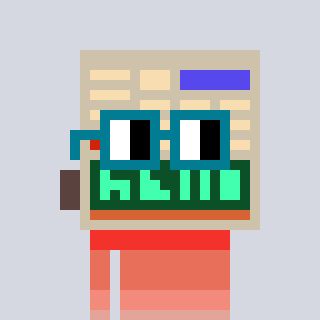
a pixel art character with square dark green glasses, a calculator-shaped head and a gold-colored body on a cool background